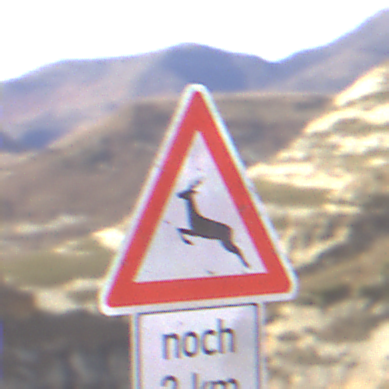
Verkehrszeichen: WildwechselRechts
Zusatzzeichen unten: LaengeEinerStrecke4
Umgebung: Outdoor, Nature
Tageszeit: MorningAfternoon
Wetter: PartlyCloudy
Licht: Natural
Jahreszeit: NotSpecified
Kontrast: HighContrast